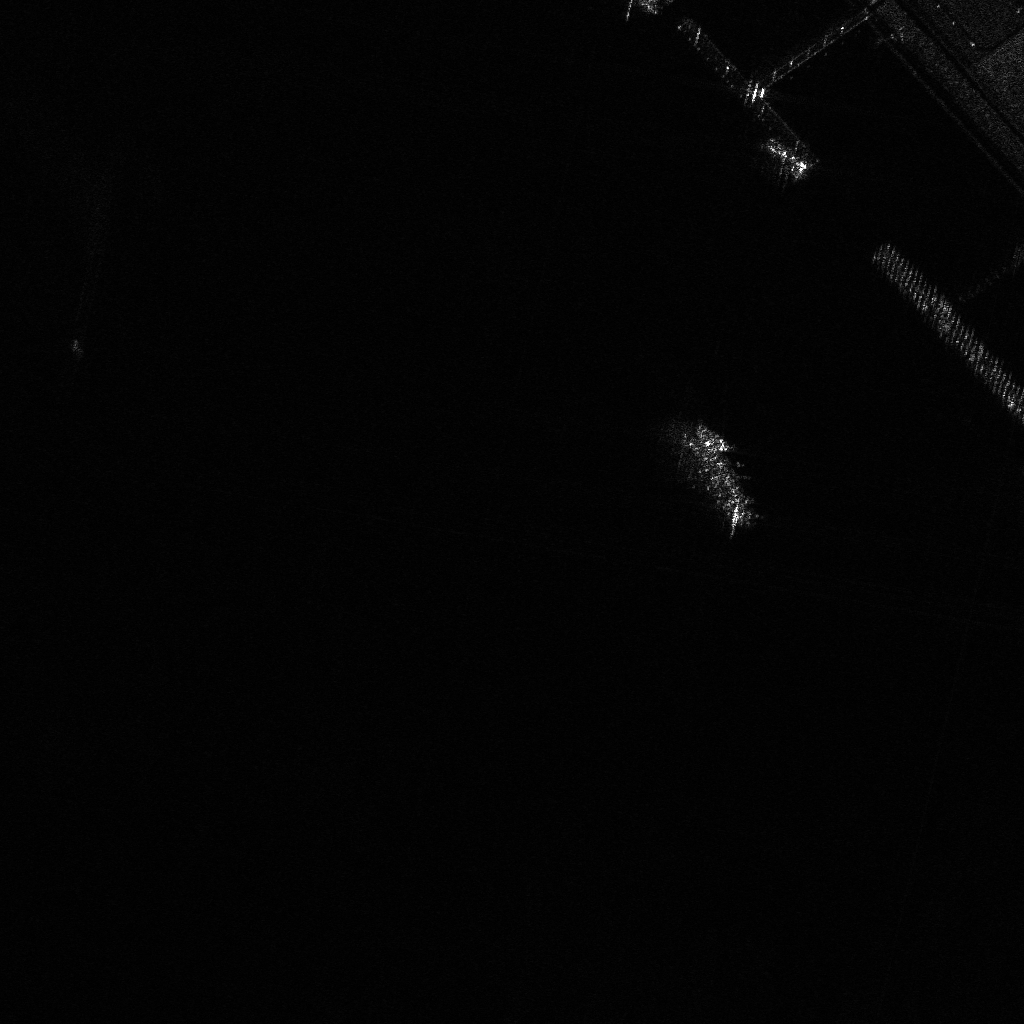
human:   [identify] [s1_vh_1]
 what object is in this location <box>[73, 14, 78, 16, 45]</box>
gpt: <ref>1 medium container at the top right</ref>

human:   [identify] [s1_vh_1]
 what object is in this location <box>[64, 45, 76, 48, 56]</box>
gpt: <ref>1 medium cell-container at the right</ref>